Question: I've got a pretty dynamic UI that uses a 'NSSegmentedControl' in the toolbar of its document window.
The 'NSSegmentedControl' dynamically gets its elements assigned.
The number of elements can vary widely between 1 and maybe 15.
At the moment the toolbar will not adjust for the number of elements in the 'NSSegmentedControl', i.e. after setting the number of segments via 'setSegmentCount:' all segments that exceed the original width of the 'NSSegmentedControl' (at the time the window was created) are clipped:

What would be the best way to tell the 'NSToolbar' to recalculate the width of all its elements, i.e. the width of the 'NSSegmentedControl' and the placements of all elements right to it?
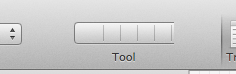
Answer: The clipping is caused by 'NSToolbarItem''s current value for '-maxSize'. Try adjusting its width with '- setMaxSize:' after you add segments to the 'NSSegmentedControl' or directly set the maximal width in Interface Builder.
There is more info on this topic at <URL>